A time-domain waveform of one vibration snapshot from a rolling-element bearing is shown. Classify the bearing condition as one of: normal, inner_race, outer_race, ball.
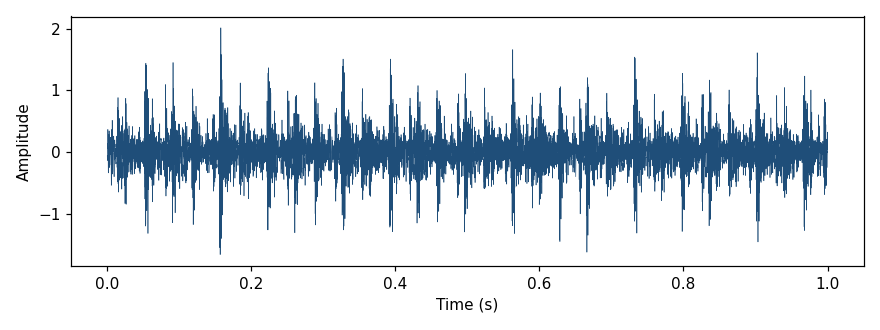
Answer: outer_race